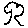
Label: tree